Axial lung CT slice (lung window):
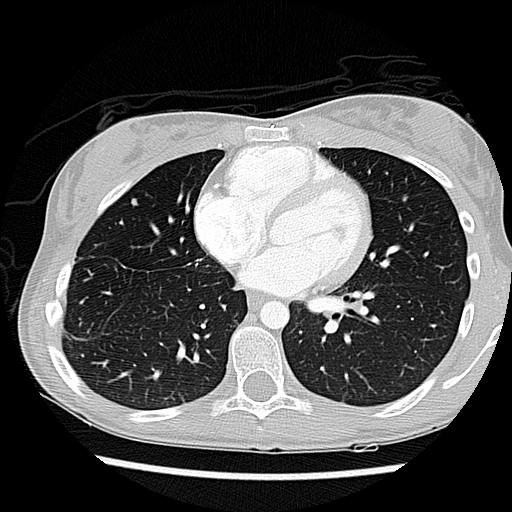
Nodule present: yes
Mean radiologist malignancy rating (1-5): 3